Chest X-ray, PA view. Patient: 59 years old, sex F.
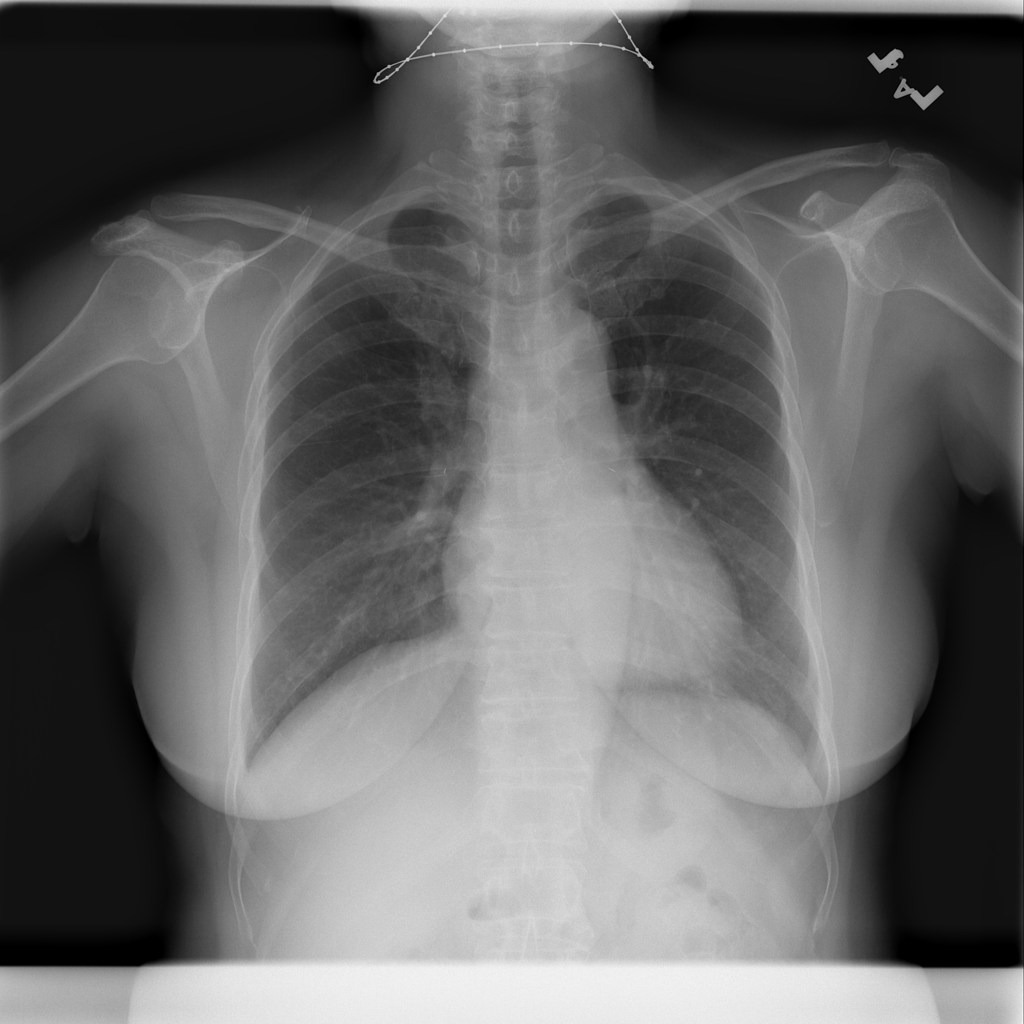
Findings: No Finding